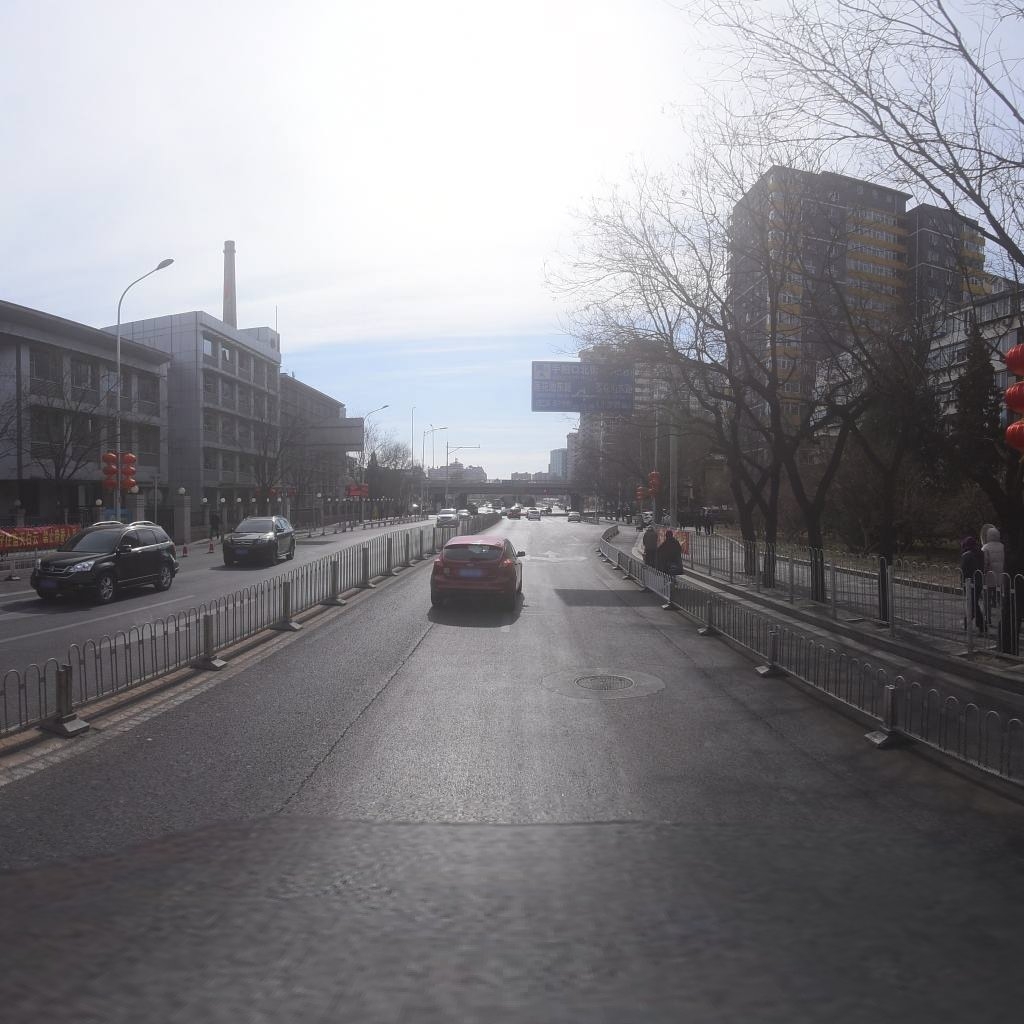
Region: Xicheng
Road damage annotations: longitudinal crack, longitudinal crack, manhole cover